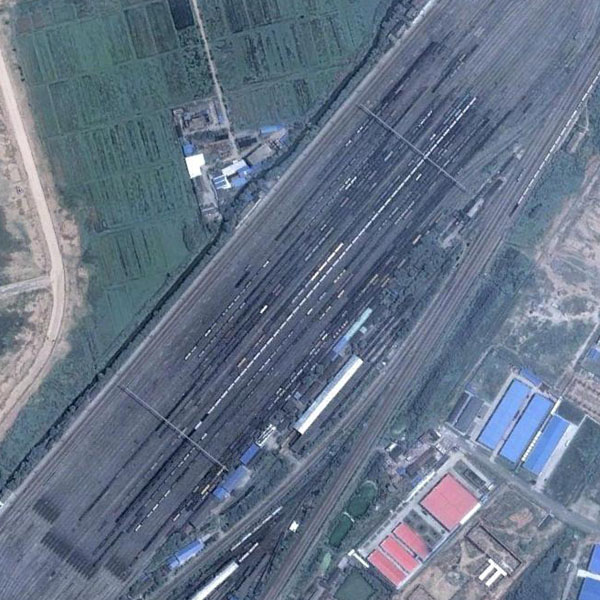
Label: railwayStation